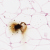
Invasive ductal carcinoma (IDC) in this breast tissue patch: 0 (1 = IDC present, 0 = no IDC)